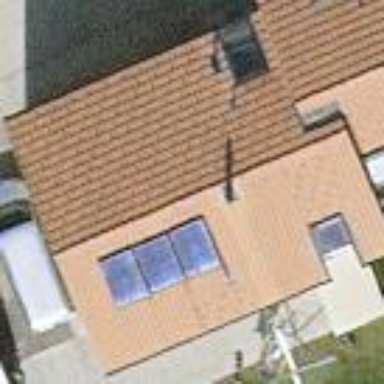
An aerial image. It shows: Semidetached house with gabled roof.